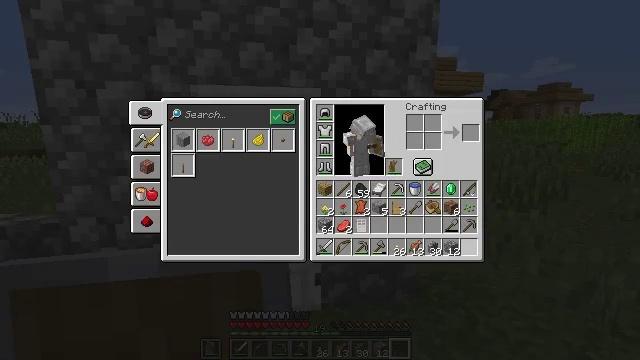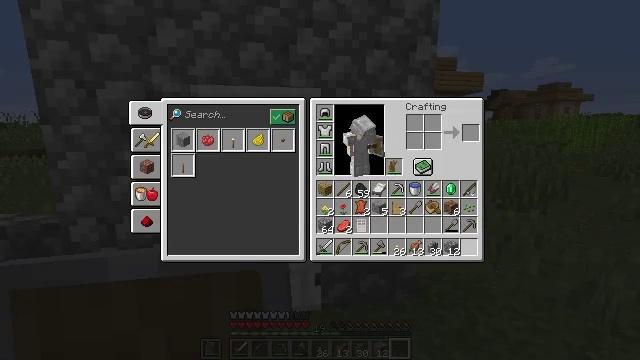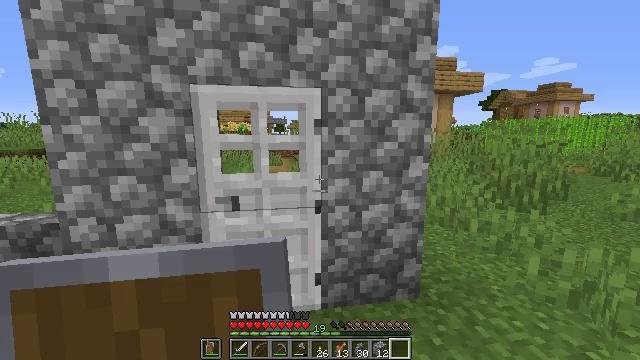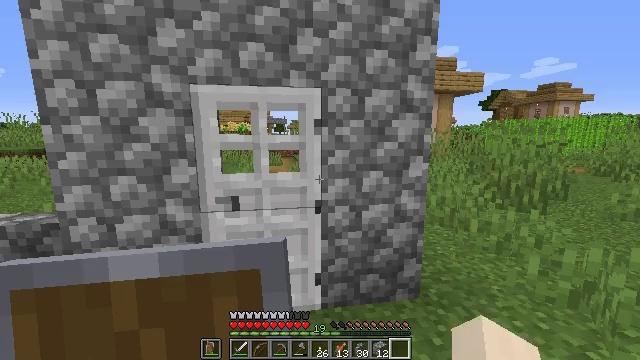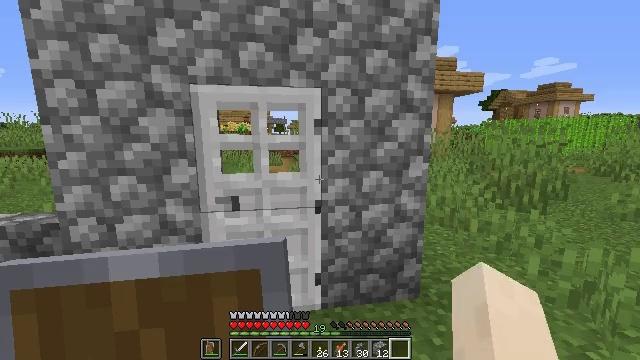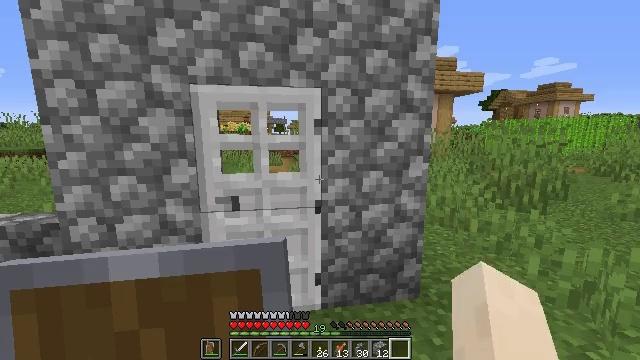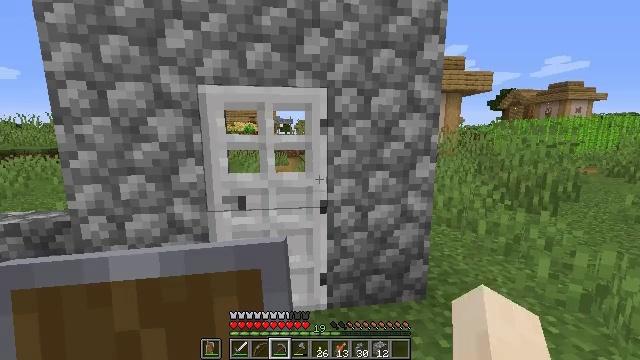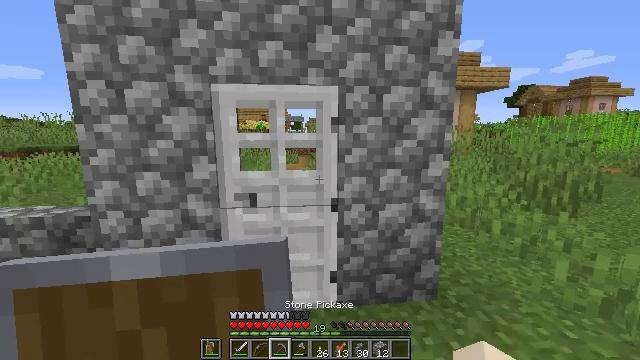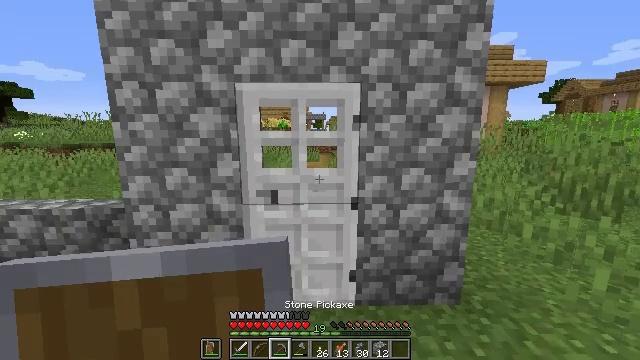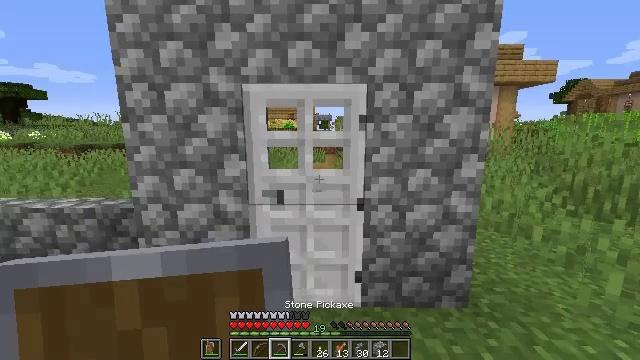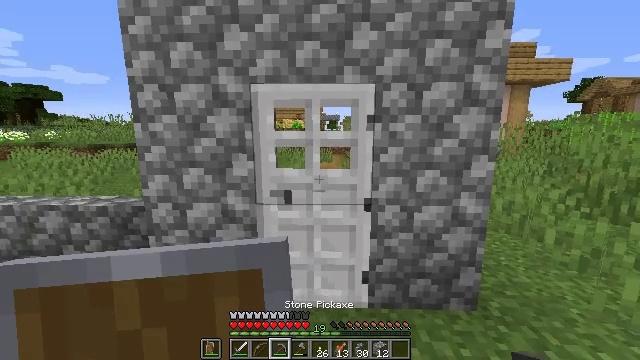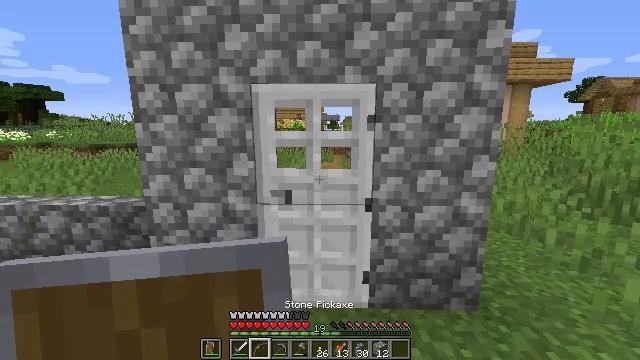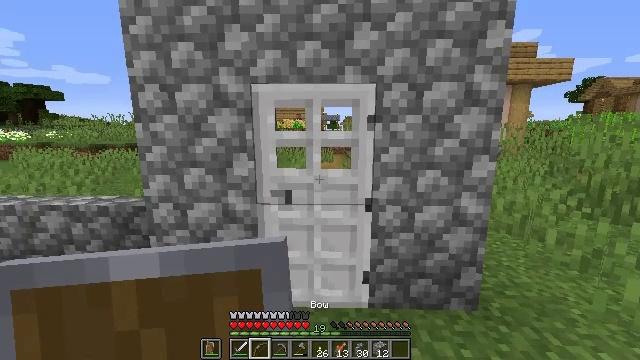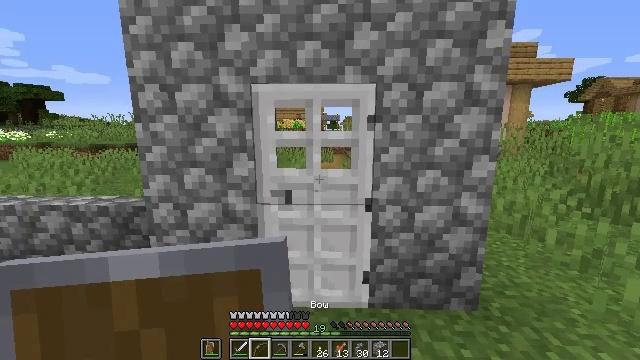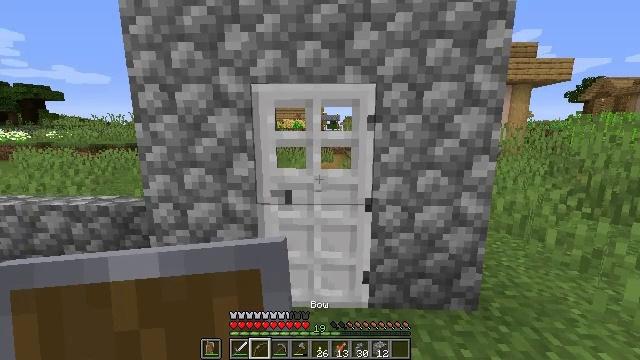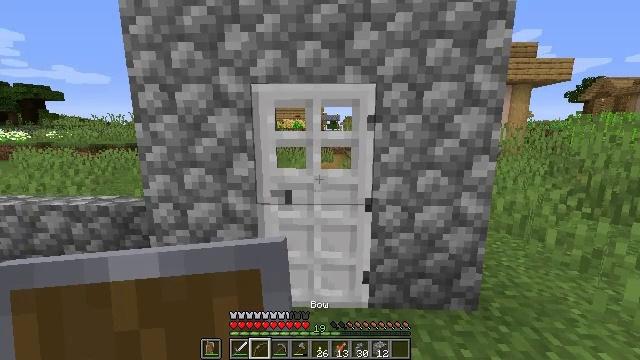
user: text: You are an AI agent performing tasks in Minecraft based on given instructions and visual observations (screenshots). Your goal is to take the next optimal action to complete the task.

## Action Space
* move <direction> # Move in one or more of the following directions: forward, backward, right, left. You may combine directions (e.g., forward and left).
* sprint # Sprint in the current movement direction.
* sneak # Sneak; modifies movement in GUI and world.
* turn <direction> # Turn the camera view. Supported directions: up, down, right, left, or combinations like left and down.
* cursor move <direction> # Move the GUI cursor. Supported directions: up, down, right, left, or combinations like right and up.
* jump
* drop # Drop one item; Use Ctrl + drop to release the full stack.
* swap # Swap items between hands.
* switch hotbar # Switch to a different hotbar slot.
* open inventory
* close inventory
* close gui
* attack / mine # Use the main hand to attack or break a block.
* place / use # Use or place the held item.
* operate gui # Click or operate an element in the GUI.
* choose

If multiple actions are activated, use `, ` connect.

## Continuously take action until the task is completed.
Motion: motion action
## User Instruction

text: Mine the iron door to remove it.
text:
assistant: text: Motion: sneak
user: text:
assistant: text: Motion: no_op
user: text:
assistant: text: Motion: no_op
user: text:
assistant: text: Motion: no_op
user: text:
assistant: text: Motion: no_op
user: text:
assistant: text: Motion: turn left, switch to hotbar 3
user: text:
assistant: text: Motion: turn left, switch to hotbar 3
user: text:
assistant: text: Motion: turn left, switch to hotbar 3
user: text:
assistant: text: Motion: turn left
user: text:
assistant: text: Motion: turn left
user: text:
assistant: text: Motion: switch to hotbar 2
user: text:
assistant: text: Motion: switch to hotbar 2
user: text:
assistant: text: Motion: switch to hotbar 2
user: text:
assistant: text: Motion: no_op
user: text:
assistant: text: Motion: no_op
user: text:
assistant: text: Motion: no_op
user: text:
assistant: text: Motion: switch to hotbar 3
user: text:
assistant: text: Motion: switch to hotbar 3
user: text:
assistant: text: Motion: switch to hotbar 3
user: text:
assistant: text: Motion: no_op
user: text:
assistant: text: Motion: attack / mine
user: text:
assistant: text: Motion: attack / mine
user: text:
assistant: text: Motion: attack / mine
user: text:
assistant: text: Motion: attack / mine
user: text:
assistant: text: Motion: attack / mine
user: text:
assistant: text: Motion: attack / mine
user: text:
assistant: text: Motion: attack / mine
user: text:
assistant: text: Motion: attack / mine
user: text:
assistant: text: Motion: turn down, attack / mine
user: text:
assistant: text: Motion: attack / mine